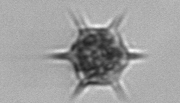
Label: Dictyocha